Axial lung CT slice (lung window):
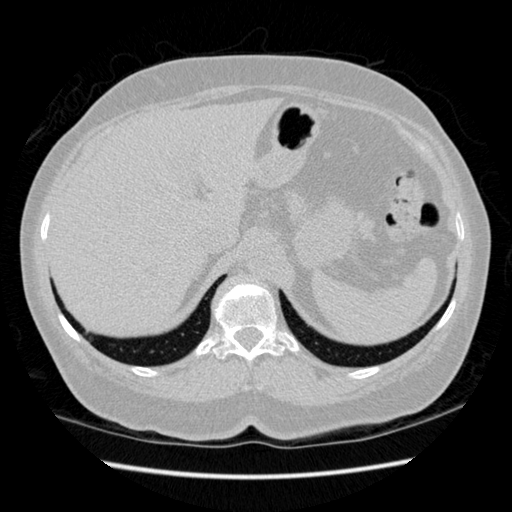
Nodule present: no